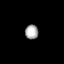
Tissue: lung
Cell type: Endothelial cells
Senescence score: 0.6248
Nuclear area (px): 185
Mean DAPI intensity: 169.708